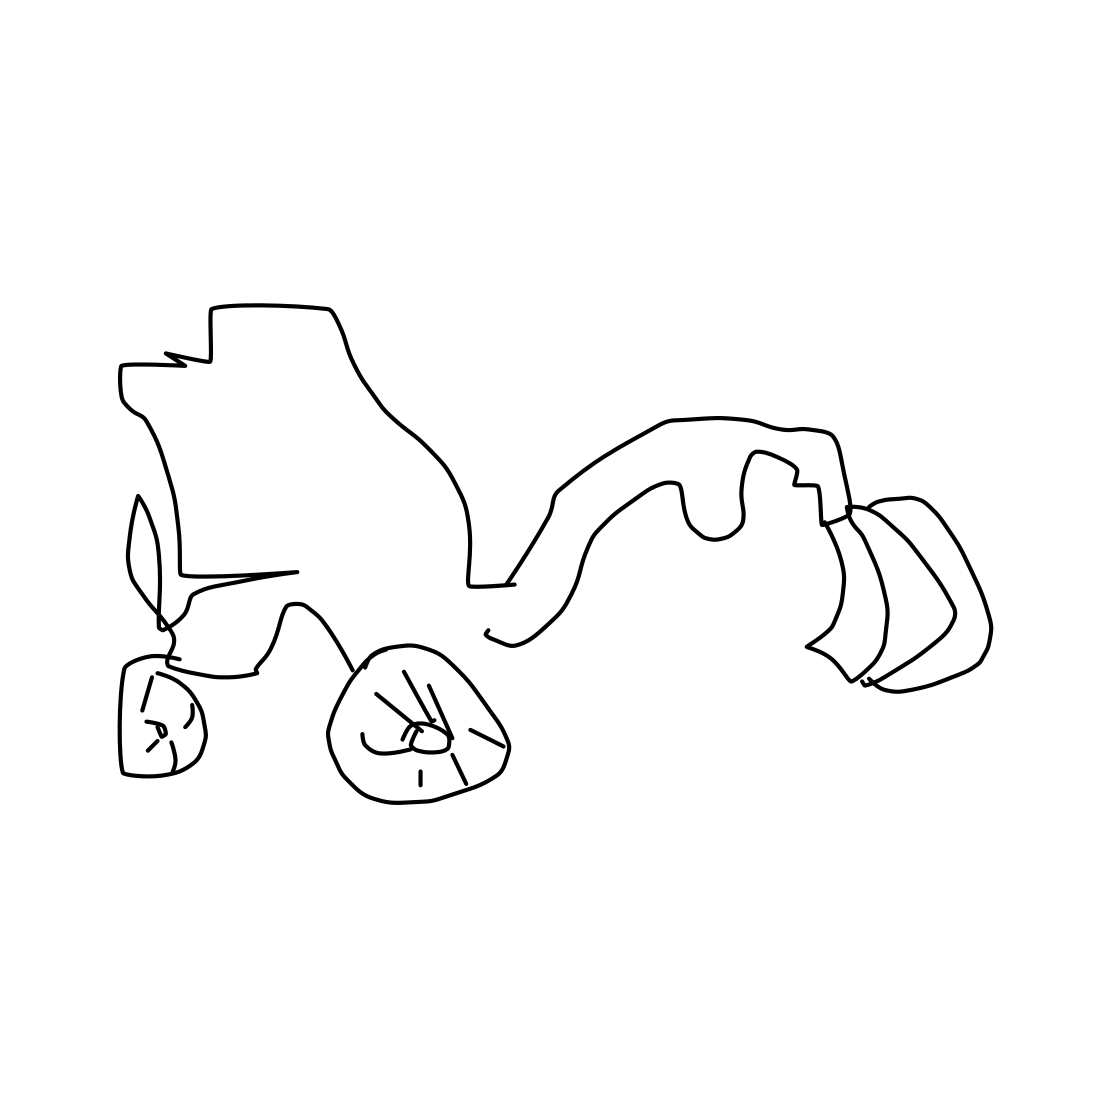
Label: bulldozer